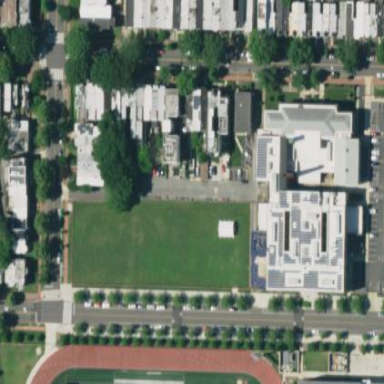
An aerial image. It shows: School.